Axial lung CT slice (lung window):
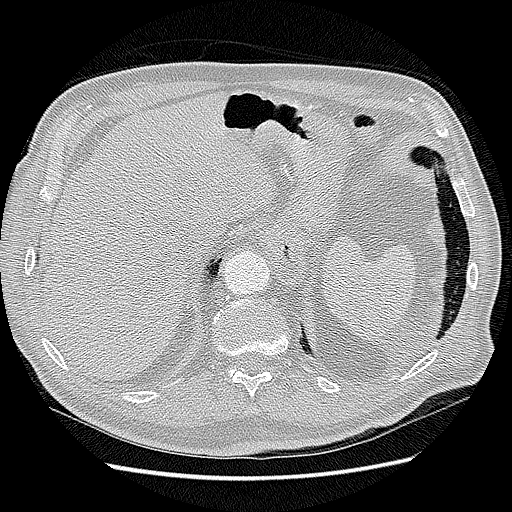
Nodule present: no